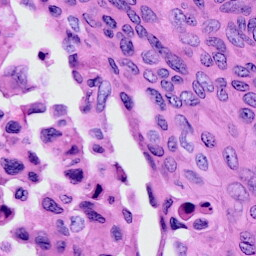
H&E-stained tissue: Cervix